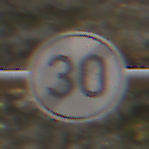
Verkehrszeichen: EndeGeschwindigkeit30
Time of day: MorningAfternoon
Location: Outdoor (Nature)
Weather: Overcast
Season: Autumn
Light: Natural